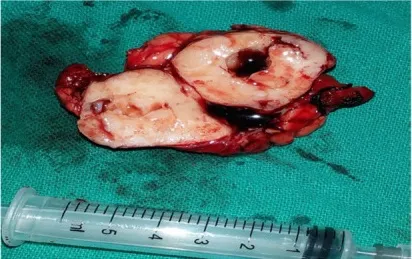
A well-encapsulated, heterogeneous hard mass with cystic area on center of mass on cut section.
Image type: medical_photograph (other_medical_photograph)